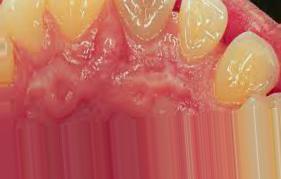
Condition: Tooth Discoloration